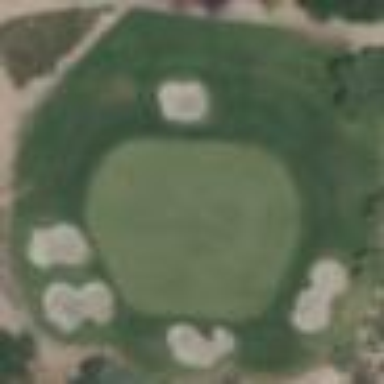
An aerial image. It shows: Rough grass surface on golf course.